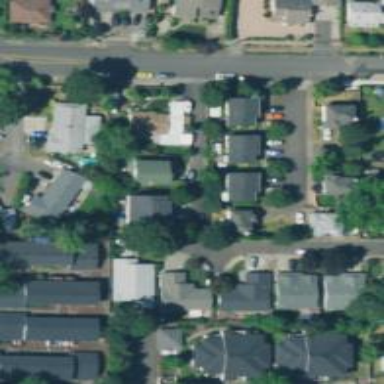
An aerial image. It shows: Residential area consisting of single-family homes.